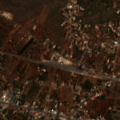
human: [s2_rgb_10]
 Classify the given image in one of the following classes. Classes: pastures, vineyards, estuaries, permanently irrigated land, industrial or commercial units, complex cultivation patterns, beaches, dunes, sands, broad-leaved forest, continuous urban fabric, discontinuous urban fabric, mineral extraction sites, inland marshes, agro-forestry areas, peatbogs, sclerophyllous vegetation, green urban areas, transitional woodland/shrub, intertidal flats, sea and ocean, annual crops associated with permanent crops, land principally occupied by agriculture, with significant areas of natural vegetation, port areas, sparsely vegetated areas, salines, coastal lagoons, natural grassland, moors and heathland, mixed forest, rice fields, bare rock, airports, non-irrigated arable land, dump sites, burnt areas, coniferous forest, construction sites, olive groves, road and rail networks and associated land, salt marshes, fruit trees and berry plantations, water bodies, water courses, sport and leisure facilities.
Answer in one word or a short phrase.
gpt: discontinuous urban fabric, annual crops associated with permanent crops, complex cultivation patterns, land principally occupied by agriculture, with significant areas of natural vegetation, sclerophyllous vegetation